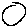
Label: circle